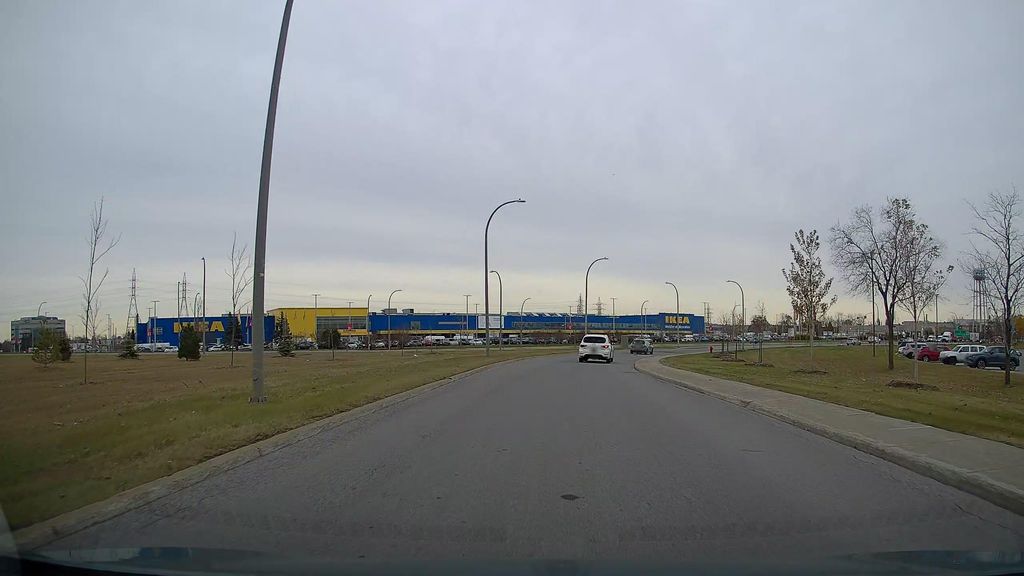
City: montreal